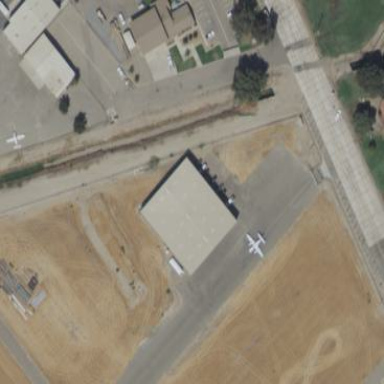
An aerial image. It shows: Hangar building located at airport.